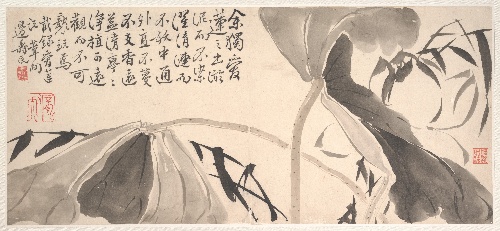
Title: 清   邊壽民  墨荷蘆葉圖   冊頁|Lotus Leaves and Water Reeds
Artist: Bian Shoumin
Artist bio: Chinese, active ca. 1729–50
Object type: Album leaf
Classification: Paintings
Medium: Album leaf; ink on paper
Culture: China
Period: Qing dynasty (1644–1911)
Dimensions: 8 5/8 x 18 11/16 in. (21.9 x 47.5 cm)
Department: Asian Art
Credit line: Bequest of John M. Crawford Jr., 1988
Accession year: 1989
Repository: Metropolitan Museum of Art, New York, NY
Tags: Lotuses